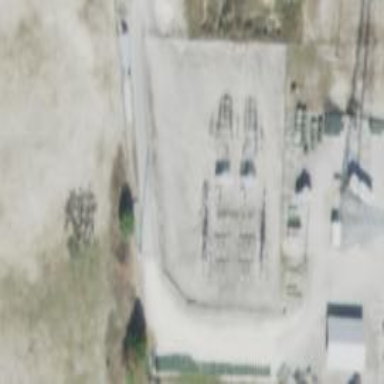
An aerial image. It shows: There is distribution substation enclosed by fence.